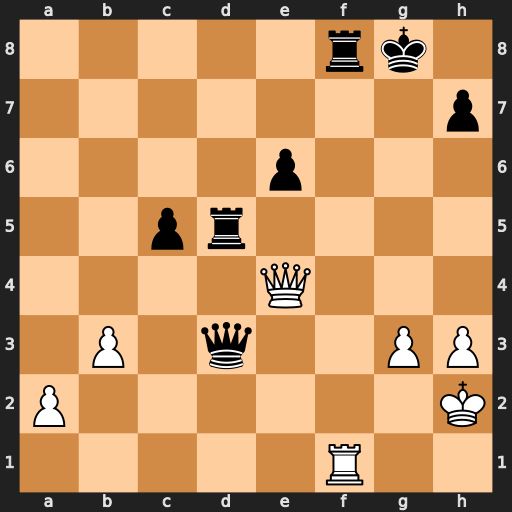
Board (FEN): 5rk1/7p/4p3/2pr4/4Q3/1P1q2PP/P6K/5R2
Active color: w
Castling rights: -
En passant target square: -
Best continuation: Qxe6+ Kg7 Qe7+